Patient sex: M
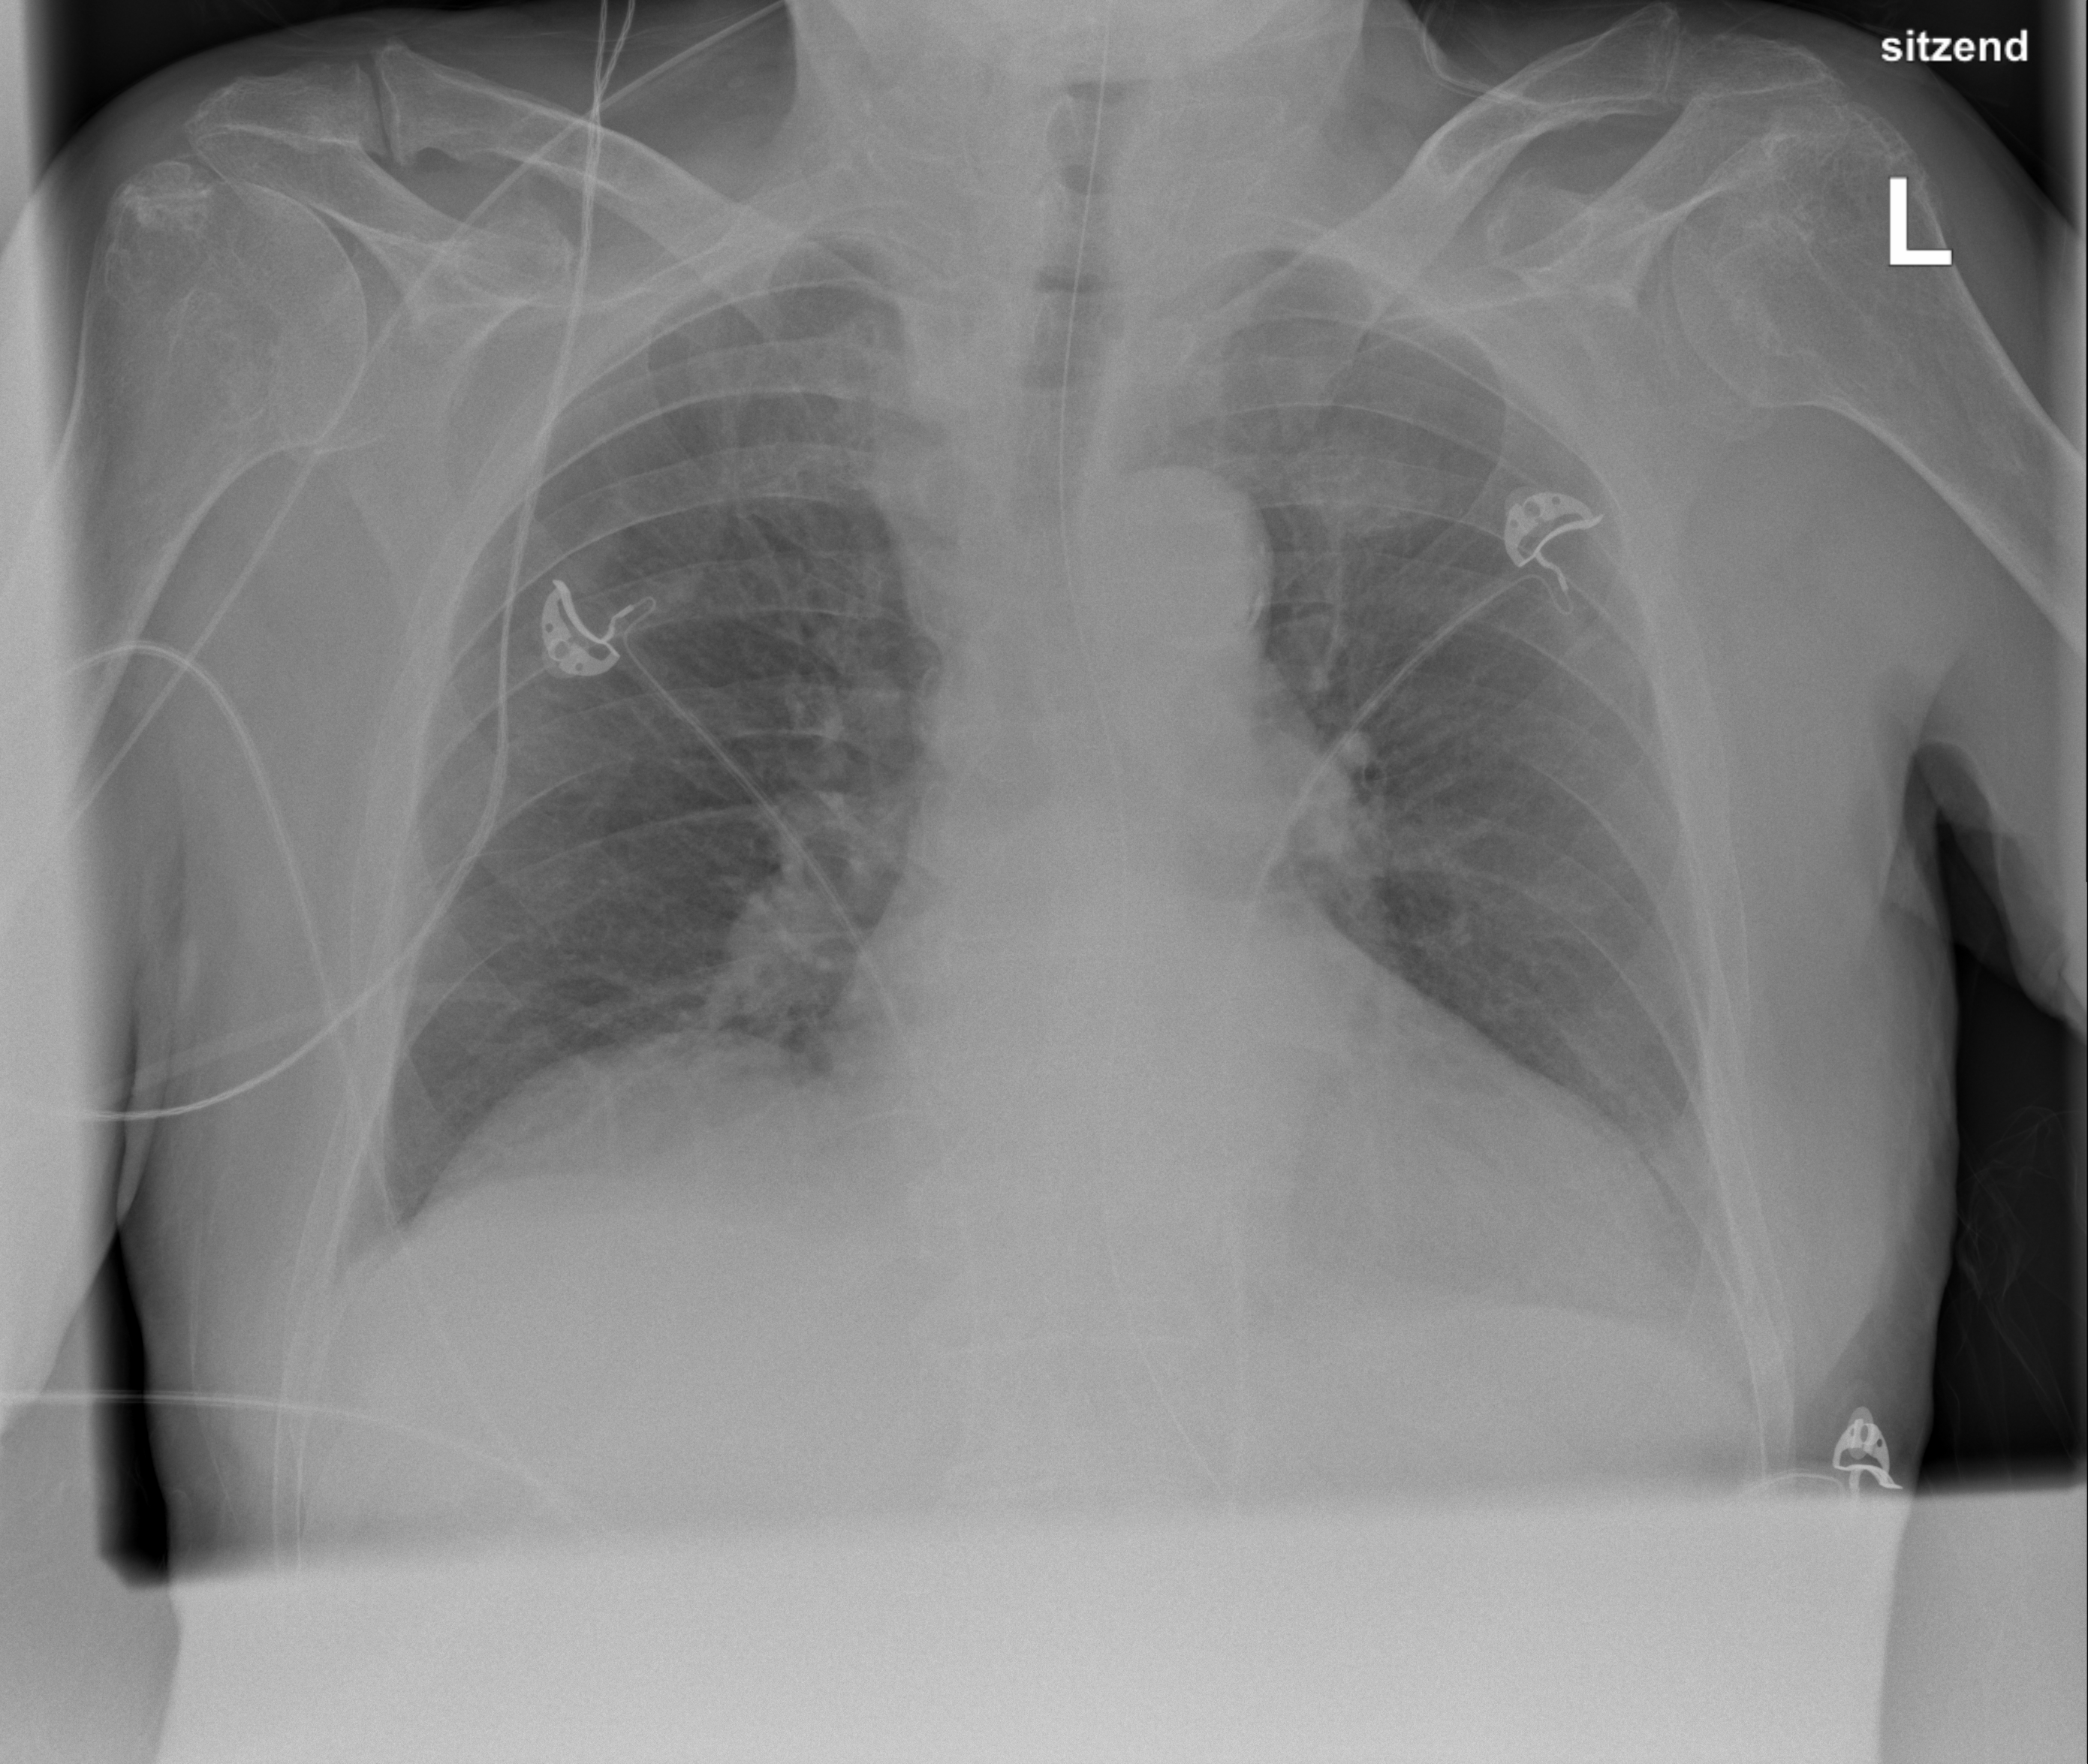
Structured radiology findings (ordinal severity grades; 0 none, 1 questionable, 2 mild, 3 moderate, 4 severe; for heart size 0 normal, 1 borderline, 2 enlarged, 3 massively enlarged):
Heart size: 0
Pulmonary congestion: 0
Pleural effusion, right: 0
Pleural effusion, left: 1
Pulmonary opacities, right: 0
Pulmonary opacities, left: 0
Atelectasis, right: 1
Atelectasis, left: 2